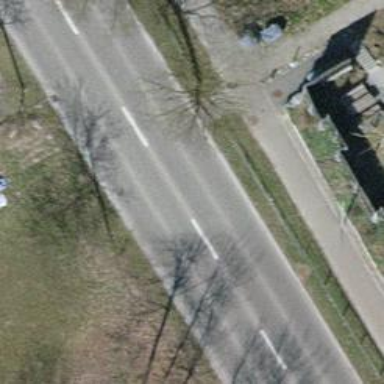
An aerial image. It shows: Secondary road with asphalt surface and separate sidewalk.